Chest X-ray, PA view. Patient: 44 years old, sex F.
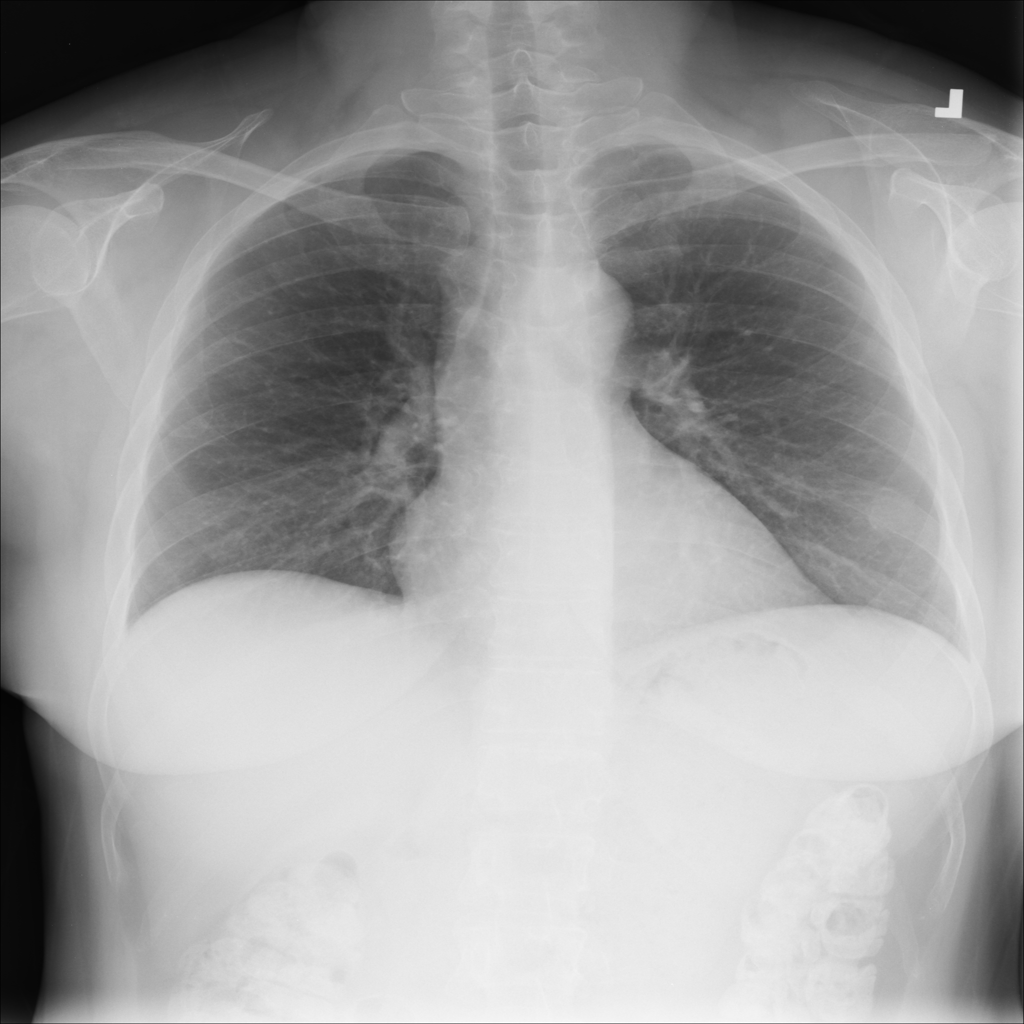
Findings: No Finding